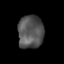
Tissue: lung
Cell type: Others
Senescence score: 0.2294
Nuclear area (px): 832
Mean DAPI intensity: 84.942